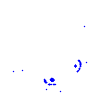
Particle: pion